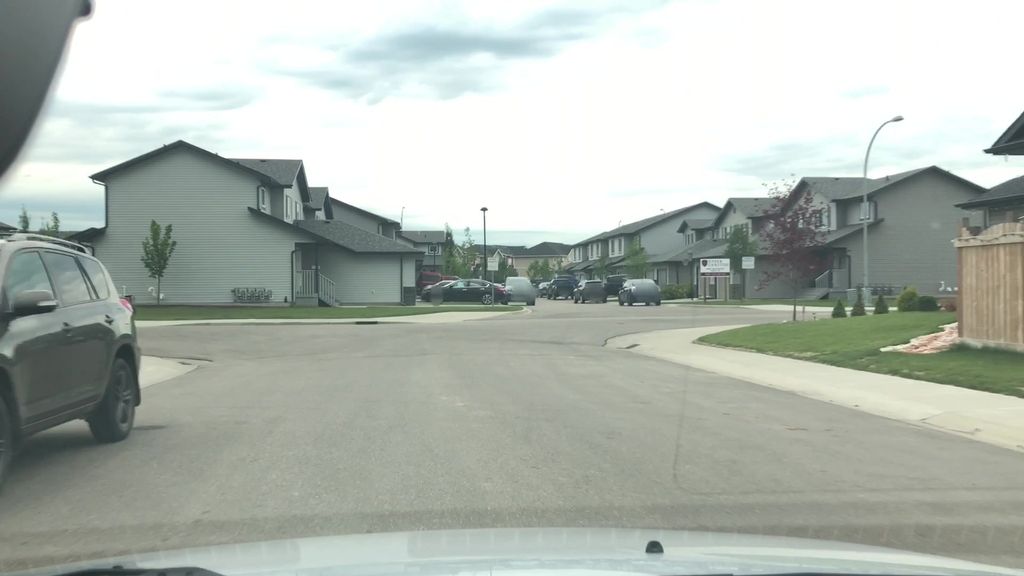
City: edmonton